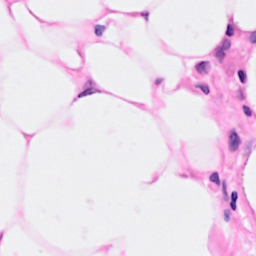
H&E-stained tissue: Breast